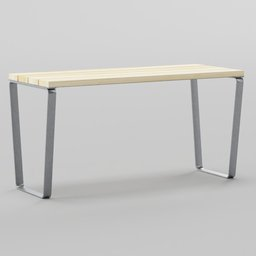
Label: furniture